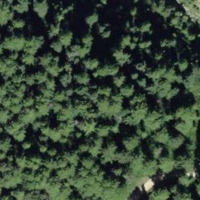
EUNIS habitat code: 43
Species observed at this site:
Sciurus vulgaris